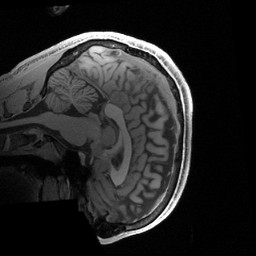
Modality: T1w
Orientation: sagittal
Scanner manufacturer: siemens
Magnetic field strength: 3 T
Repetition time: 2.4 s
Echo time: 0.00222 s